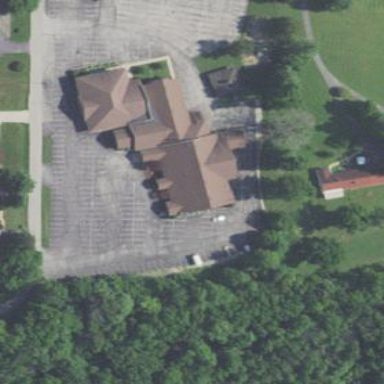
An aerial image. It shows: Building that serves as place of worship.